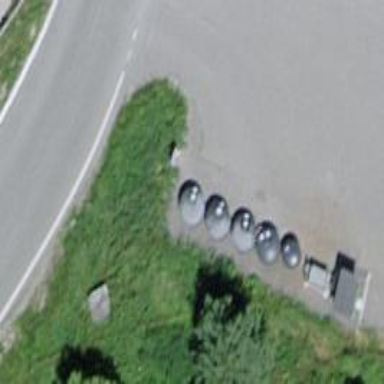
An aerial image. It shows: Recycling container for recycling.